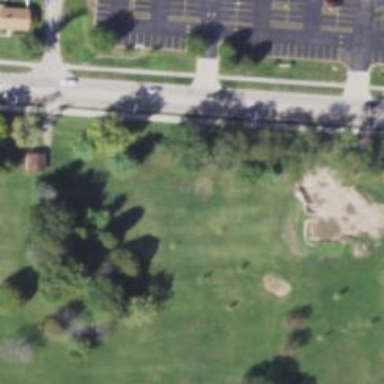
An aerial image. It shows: Path for both road and golf.